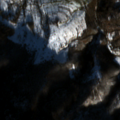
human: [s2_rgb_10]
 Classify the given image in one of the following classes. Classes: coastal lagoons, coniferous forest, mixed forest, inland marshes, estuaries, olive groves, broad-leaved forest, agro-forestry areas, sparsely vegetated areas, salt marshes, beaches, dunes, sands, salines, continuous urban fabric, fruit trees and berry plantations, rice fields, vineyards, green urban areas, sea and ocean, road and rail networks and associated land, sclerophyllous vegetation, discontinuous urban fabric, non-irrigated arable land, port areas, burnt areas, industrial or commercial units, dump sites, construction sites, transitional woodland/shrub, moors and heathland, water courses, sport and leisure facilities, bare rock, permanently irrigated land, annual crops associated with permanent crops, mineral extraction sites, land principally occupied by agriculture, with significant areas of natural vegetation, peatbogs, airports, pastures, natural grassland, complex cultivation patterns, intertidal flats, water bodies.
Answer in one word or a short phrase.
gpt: land principally occupied by agriculture, with significant areas of natural vegetation, broad-leaved forest